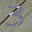
Label: 3